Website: slack
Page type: payment
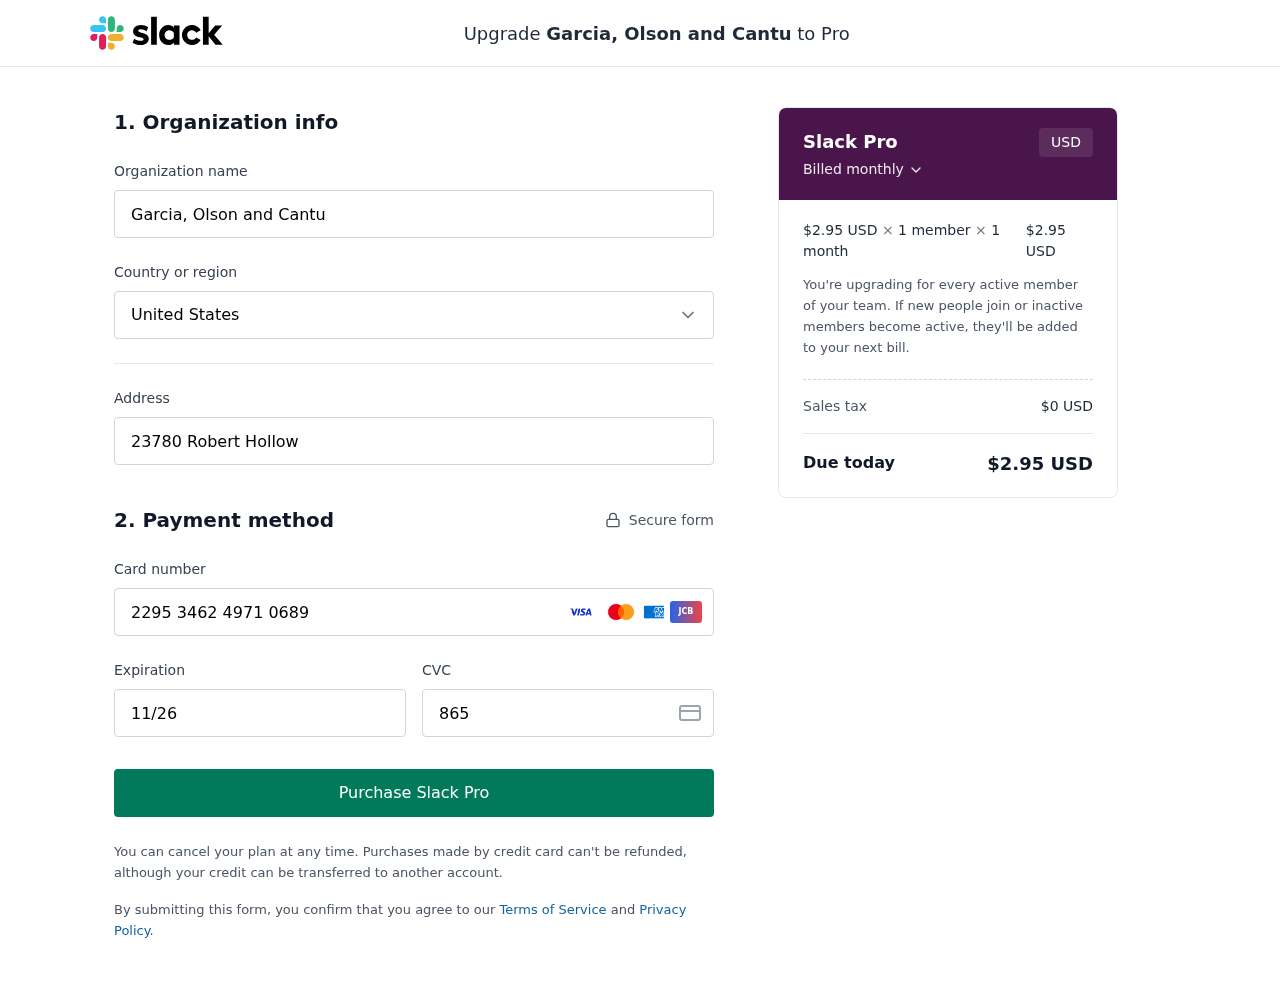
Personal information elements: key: PII_CARD_CVV
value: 865
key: PII_CARD_EXPIRY
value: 11/26
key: PII_CARD_NUMBER
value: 2295 3462 4971 0689
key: PII_COMPANY
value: Garcia, Olson and Cantu
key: PII_COUNTRY
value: United States
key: PII_STREET
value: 23780 Robert Hollow
Product elements: key: PRODUCT1_PRICE
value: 2.95
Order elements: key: ORDER_SUBTOTAL
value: $2.95 USD
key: ORDER_TAX
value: $0 USD
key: ORDER_TOTAL
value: $2.95 USD